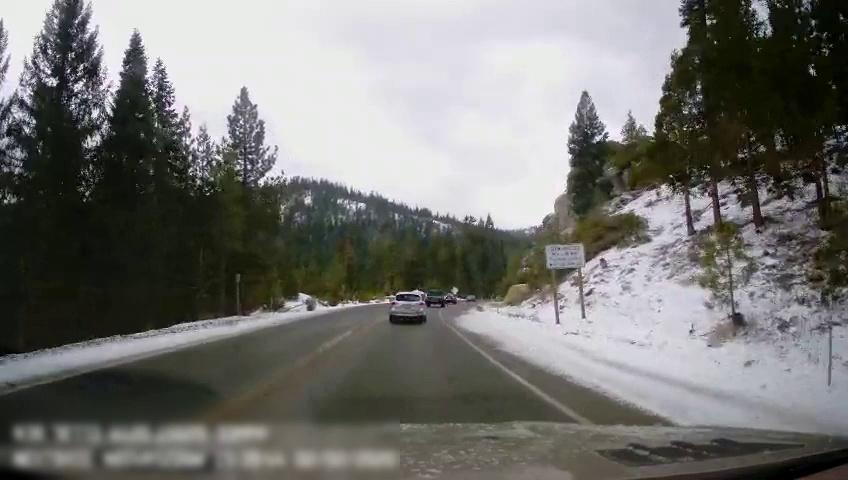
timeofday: Day
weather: Snowy
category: Drivable Space
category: Vehicles | Car
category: Vehicles | Truck
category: Vehicles | SUV
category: Lanes | Current Lane
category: Lanes | Opposite Lane
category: Lanes | Current Lane
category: Lanes | Opposite Lane
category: Traffic | Signs